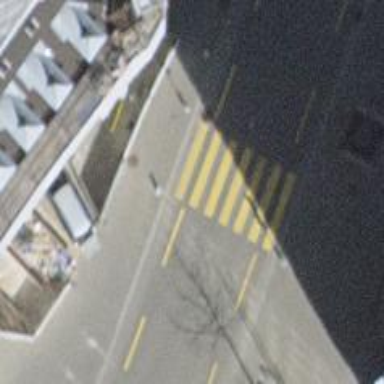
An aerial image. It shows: Uncontrolled zebra crossing on the road.